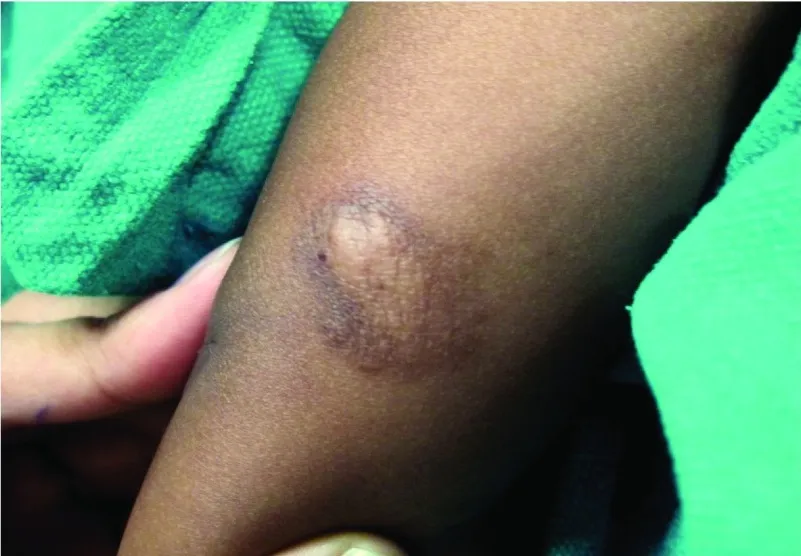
A solitary, 3.5 x 6.5 cm, non-tender, minimally elevated plaque with edematous central shiny skin made more apparent on scratching the lesion with the blunt end of a pin (positive Darier's sign) with peripheral marginal hyperpigmentation over the left elbow.
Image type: radiology (x_ray)